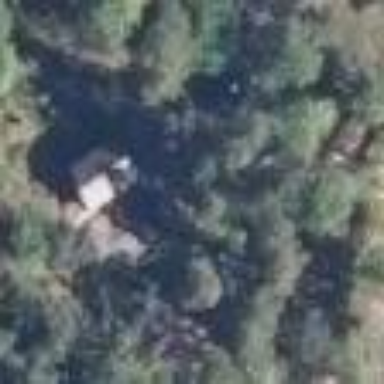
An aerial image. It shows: Cottage in residential area.